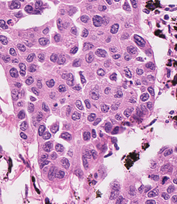
Tumor epithelial tissue: yes
Tumor-associated stroma tissue: yes
Normal tissue: no